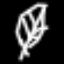
Label: leaf